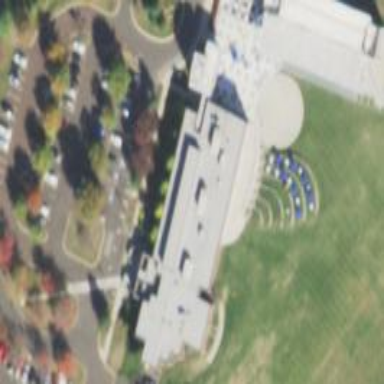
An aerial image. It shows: College building.